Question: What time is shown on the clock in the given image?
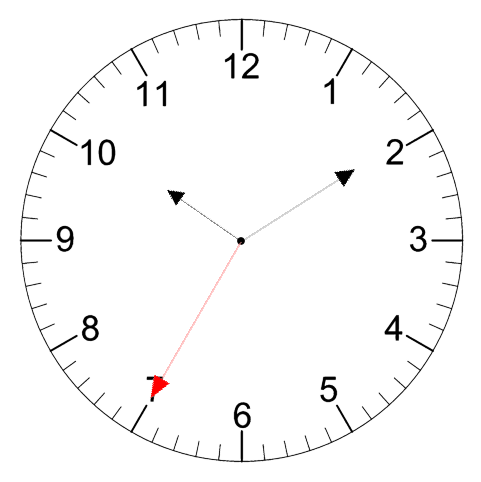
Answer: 10:09:35